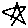
Label: star